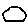
Label: hexagon